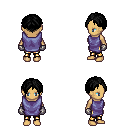
a pixel art fantasy rpg character, female body template, human, tanned skin, chain tabard jacket, gold greaves, black parted hairstyle, metal gloves, four views (front, back, left, right), 2x2 character sprite sheet, small pixel art, hard edges, no anti-aliasing